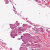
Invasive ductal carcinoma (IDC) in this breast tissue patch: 0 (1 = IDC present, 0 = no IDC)